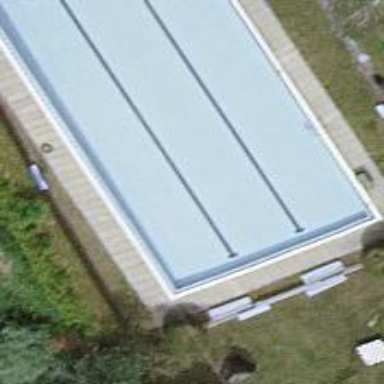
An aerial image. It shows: Swimming pool within leisure land area designed for swimming activities.